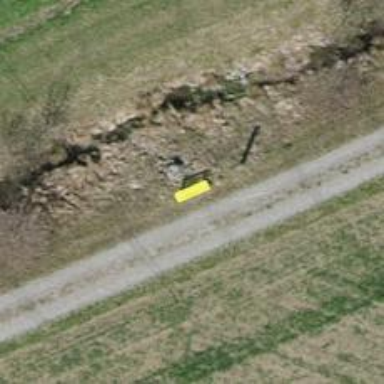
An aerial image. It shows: Bench.